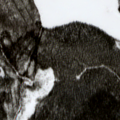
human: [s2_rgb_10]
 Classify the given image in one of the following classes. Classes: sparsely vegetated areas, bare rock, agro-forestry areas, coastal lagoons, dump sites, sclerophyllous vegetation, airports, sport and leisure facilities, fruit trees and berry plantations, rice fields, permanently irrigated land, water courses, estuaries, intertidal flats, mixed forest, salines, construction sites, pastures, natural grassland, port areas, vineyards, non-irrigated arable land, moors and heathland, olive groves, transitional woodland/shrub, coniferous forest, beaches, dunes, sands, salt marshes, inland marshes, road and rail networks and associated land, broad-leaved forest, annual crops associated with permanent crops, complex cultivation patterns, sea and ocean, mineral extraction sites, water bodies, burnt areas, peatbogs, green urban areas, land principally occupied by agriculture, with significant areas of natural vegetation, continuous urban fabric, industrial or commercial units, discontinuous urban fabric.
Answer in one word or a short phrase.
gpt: coniferous forest, transitional woodland/shrub, water bodies